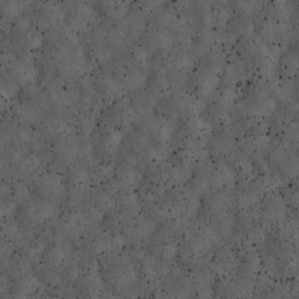
Label: non_frost